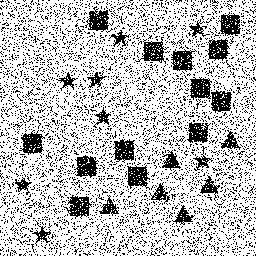
Squares: 13
Triangles: 6
Stars: 8
Total shapes: 27